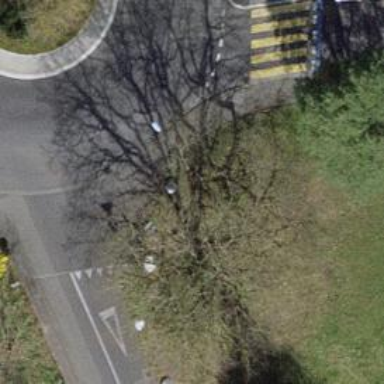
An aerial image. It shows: Asphalt sidewalk along the footway.